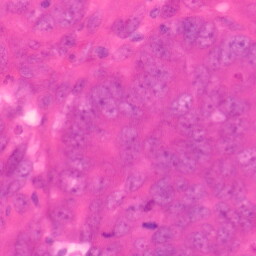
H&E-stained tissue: Colon